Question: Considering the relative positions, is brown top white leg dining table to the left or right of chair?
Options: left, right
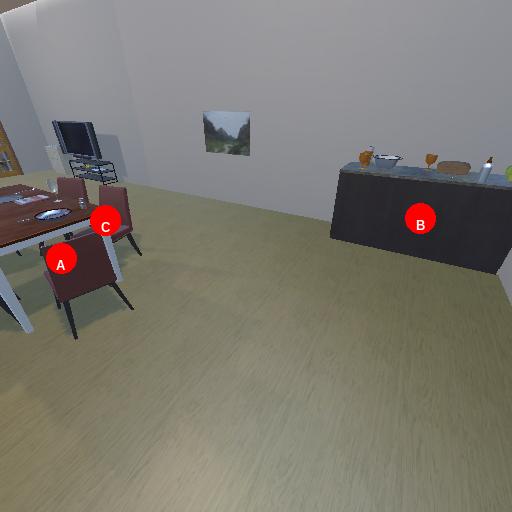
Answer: left